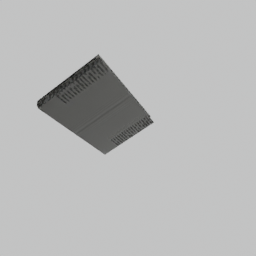
Label: tools